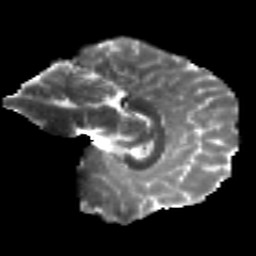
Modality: T2w
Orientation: sagittal
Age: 18
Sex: male
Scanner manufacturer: siemens
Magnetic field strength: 3 T
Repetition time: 8.8 s
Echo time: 0.085 s